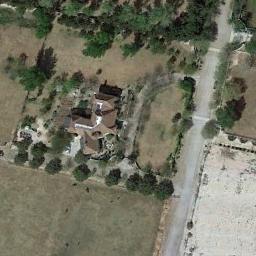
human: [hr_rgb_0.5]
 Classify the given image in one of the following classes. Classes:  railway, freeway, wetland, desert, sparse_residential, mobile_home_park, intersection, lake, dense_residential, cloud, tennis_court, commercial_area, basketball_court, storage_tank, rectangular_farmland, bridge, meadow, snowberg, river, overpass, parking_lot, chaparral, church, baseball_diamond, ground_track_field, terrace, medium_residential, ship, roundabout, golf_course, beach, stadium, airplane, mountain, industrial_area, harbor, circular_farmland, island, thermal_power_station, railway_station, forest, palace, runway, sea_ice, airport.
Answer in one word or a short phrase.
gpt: sparse_residential